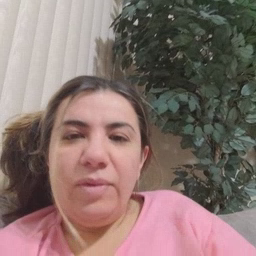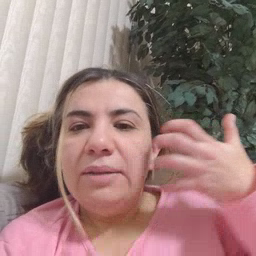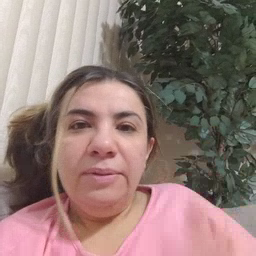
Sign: tiger